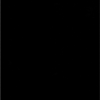
Label: dusty